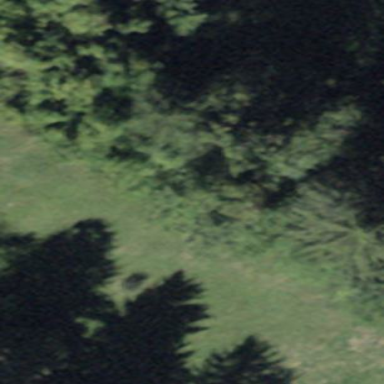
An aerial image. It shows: Forest area.